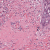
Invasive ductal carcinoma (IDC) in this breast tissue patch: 1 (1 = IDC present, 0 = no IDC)